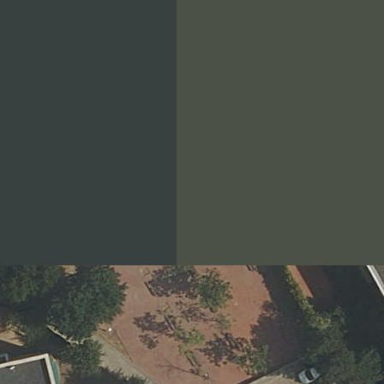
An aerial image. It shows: Park.